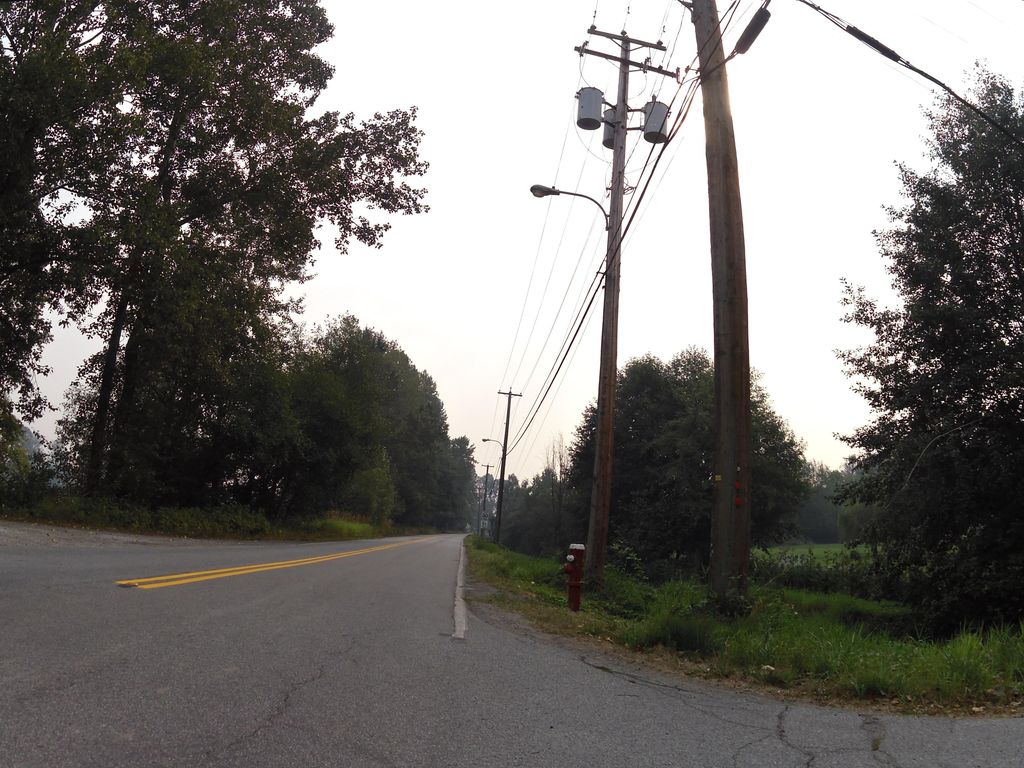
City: vancouver